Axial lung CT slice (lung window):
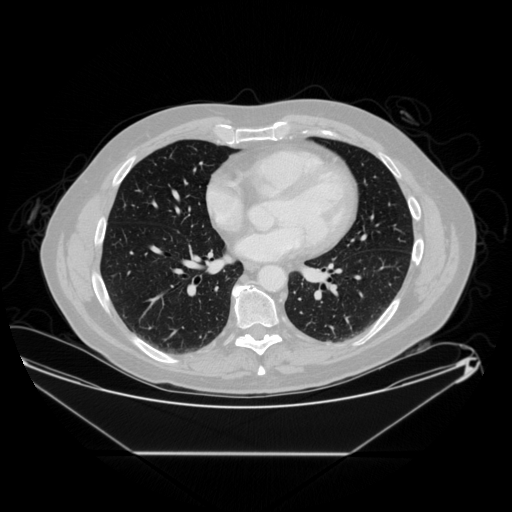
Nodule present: no